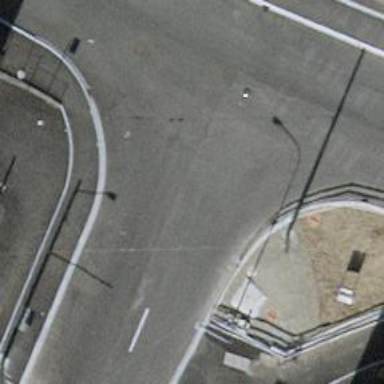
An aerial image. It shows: Unclassified road with asphalt surface and trolley wire.